Field crop: tomato
Growth stage: 1
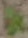
Species: solanum